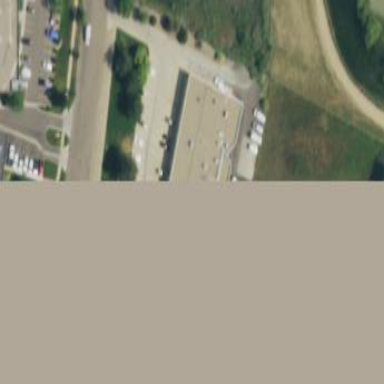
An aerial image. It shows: Office building.